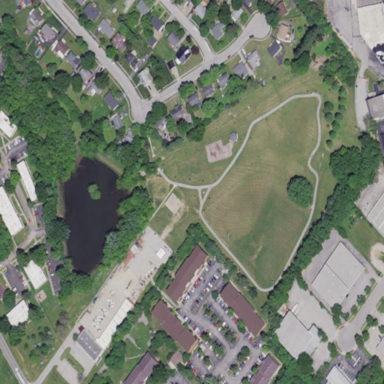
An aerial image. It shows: Park.